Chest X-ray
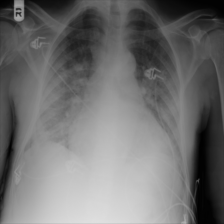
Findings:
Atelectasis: negative
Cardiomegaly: positive
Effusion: negative
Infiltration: positive
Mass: negative
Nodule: negative
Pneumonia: negative
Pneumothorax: negative
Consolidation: positive
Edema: negative
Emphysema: negative
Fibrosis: negative
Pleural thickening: negative
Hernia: negative